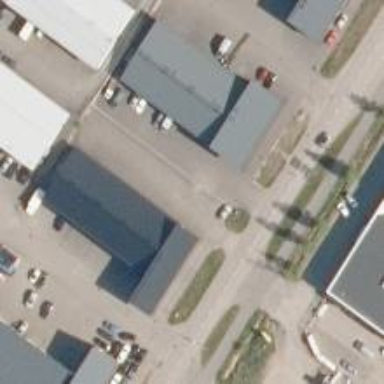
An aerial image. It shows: Warehouse used for storage.